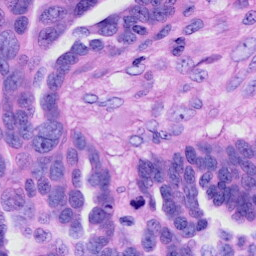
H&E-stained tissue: Ovarian